Interaction volume radius: 5 \u00c5
Interaction volume height: 50 \u00c5
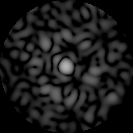
Disorder parameter: 0.7978